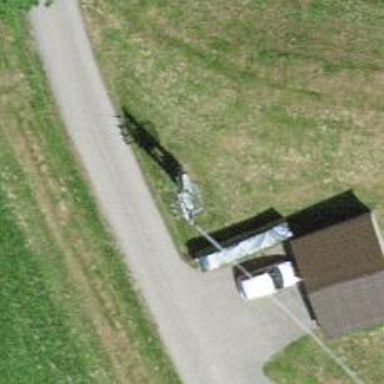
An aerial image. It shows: Distribution transformer attached to power pole.